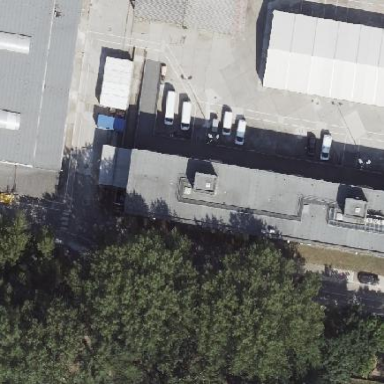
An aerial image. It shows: Flat-roofed commercial building.